Interaction volume radius: 10 \u00c5
Interaction volume height: 20 \u00c5
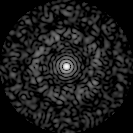
Disorder parameter: 0.8319